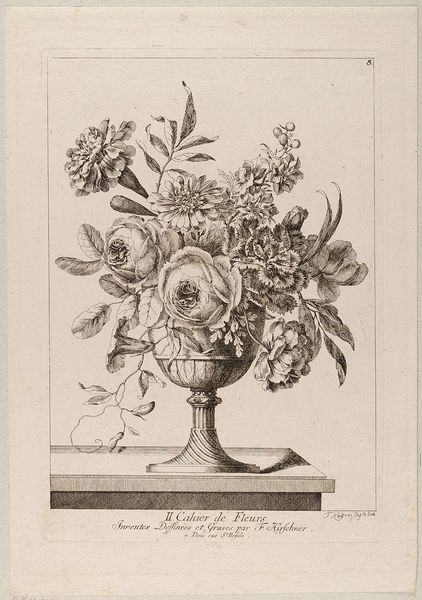
Titel: Eine Blumenvase, Blatt 8 aus der Folge 'II. Cahier de Fleurs Inventes Dessinées et Gravés par F. Kirschner à Paris rue St. Ursule'
Künstler: Friedrich Kirschner
Standort: Hamburg
Institution: Museum für Kunst und Gewerbe Hamburg
Schlagwörter: blätter, schatten, blumen, tisch, rosen, bild, signatur, vase, grafik, graphik, fotografie, photographie, unterschrift, druckgraphik, druckgrafik, radierung, gebinde, schnittblumen, reproduktionen, vaase, druckerzeugnisse, behälter, blüte, blumenstrauß, ornamentstich, vorlageblätter